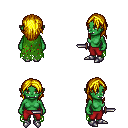
a pixel art fantasy rpg character, female body template, orc, green skin, green tattered cape, red pants, blonde long hairstyle, metal boots, dagger, four views (front, back, left, right), 2x2 character sprite sheet, small pixel art, hard edges, no anti-aliasing